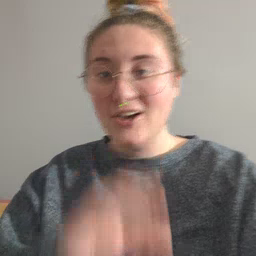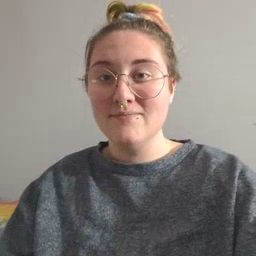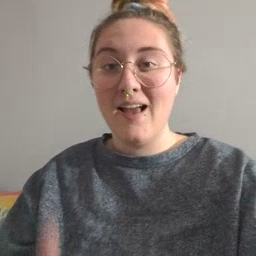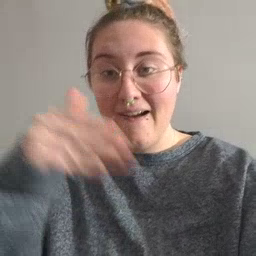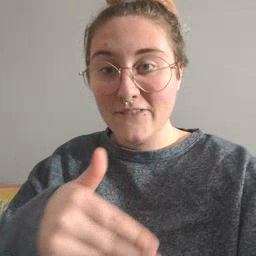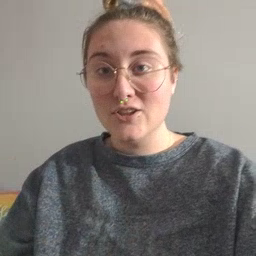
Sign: after